Question: I use 'matshow()' to create an animated grid:
'''
import numpy as np
import matplotlib.pyplot as pyplt
import matplotlib.animation as animation
def generate_array():
return np.random.randint(1,10, (6, 6))
def update(data):
mat.set_data(data)
return mat
def generate_data():
while True:
yield generate_array()
fig, ax = pyplt.subplots()
mat = ax.matshow(generate_array())
ani = animation.FuncAnimation(fig, update, generate_data)
pyplt.show()
'''

Is it possible to insert space between the cells for better visualization? By this I mean (for example) black areas with few pixels width between the cells.
Please note that I do not search for grid lines!
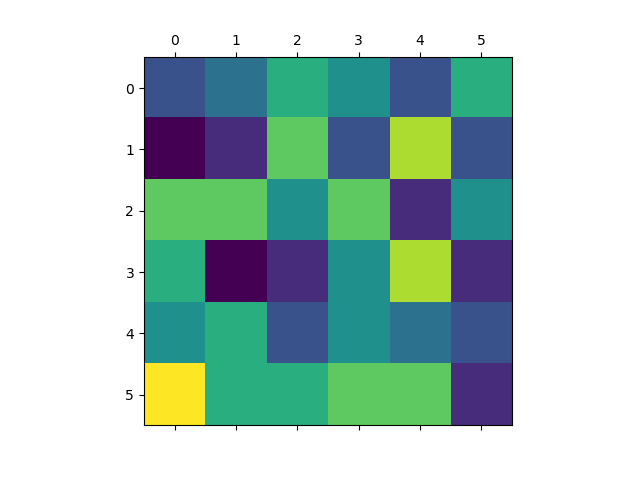
Answer: Using 'grid()' would work, but you have to either set the extent of the image to match the gridlines, or match the gridlines to the extent of the image.
The default gridlines are placed at the integers (0,1,2...). And the default extent of imshow places the center of a cell (array element) also at that location, causing the grid to draw lines right over the centers.
Extending your example above, you can set the extent afterwards to simply match the shape of the plotted array or provide it when calling 'matshow'. Then drawing the grid will look correct. If you know the shape before plotting, that's probably the easiest way to find the correct extent:
'''
img = generate_array()
ys, xs = img.shape
mat = ax.matshow(img, extent=[0, xs, ys, 0])
ax.grid(color='k', lw=2, clip_on=False)
'''
There might be cases where you don't know the shape, you can then retrieve it from the matshow object.
'''
mat = ax.matshow(generate_array())
extent = sum(zip((0,0), mat.get_size()), ())
mat.set_extent([extent[i] for i in [0,1,3,2]])
'''
The 'set_extent' line basically automatically determines the extent, in this example it would be equivalent to this.
'''
ax.matshow(generate_array(), extent=[0,6,0,6])
'''
<URL>
The alternative way would be to change the location of the gridlines:
'''
ext = mat.get_extent()
ax.set_xticks(np.arange(ext[0], ext[1]+1))
ax.set_yticks(np.arange(ext[3], ext[2]+1))
ax.grid(color='k', lw=2, clip_on=False)
'''
This look like:
<URL>
Note that both methods have different labeling (because of the different extent). If labels/ticks are important, setting the correct image extent is probably the most robust method.